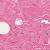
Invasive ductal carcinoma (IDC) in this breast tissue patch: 0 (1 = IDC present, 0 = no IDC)